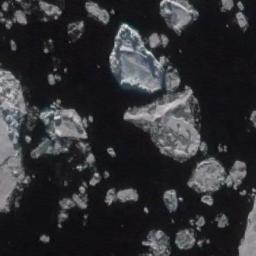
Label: sea_ice